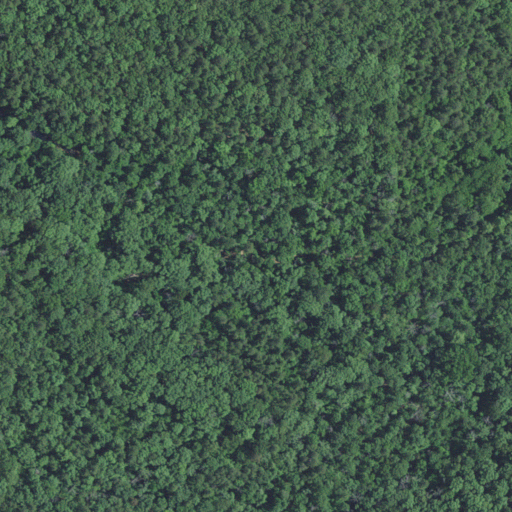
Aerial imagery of valley in Missouri named Blue Hole Hollow containing deciduous forest, mixed forest, and evergreen forest